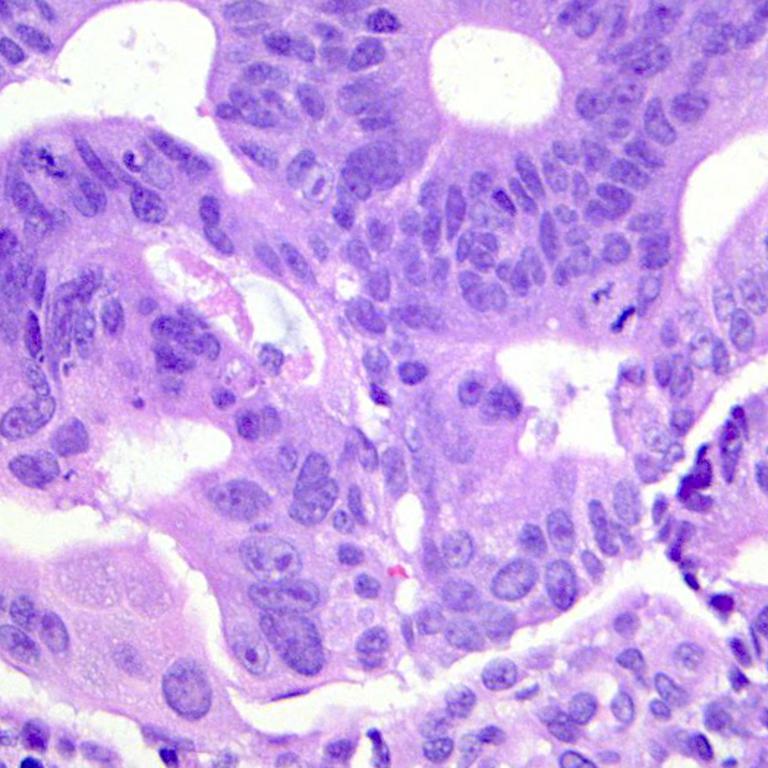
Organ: colon
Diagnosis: adenocarcinomas